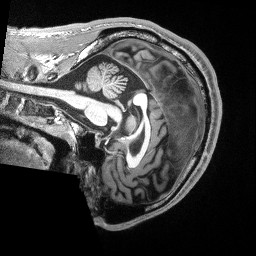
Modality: T1w
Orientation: sagittal
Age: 21
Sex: male